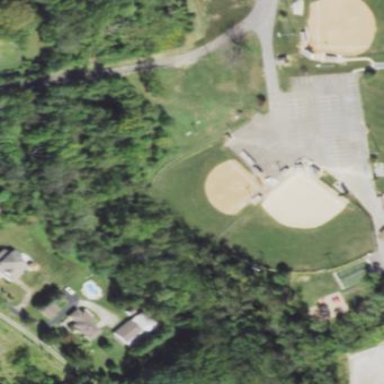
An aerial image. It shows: Softball pitch for leisure land activities.